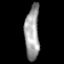
Tissue: skin
Cell type: Fibroblasts
Senescence score: 0.7835
Nuclear area (px): 774
Mean DAPI intensity: 158.147